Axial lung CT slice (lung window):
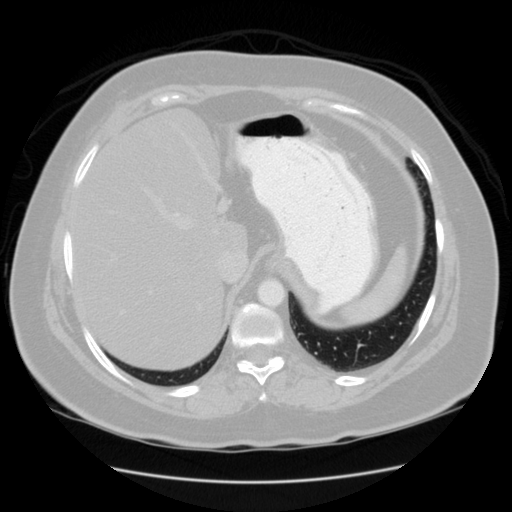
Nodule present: no